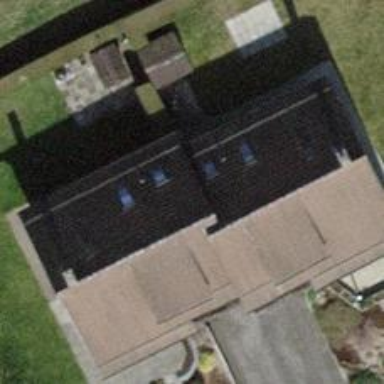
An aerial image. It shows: Semi-detached house.